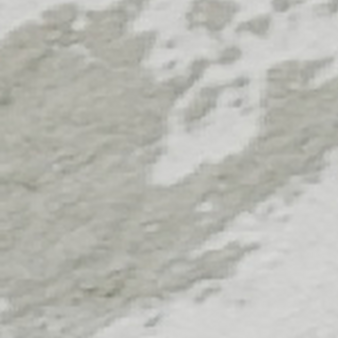
Label: other